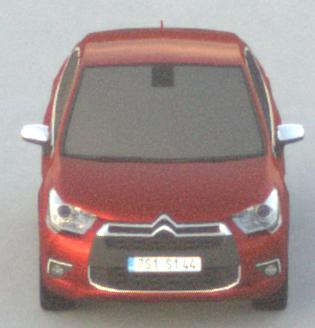
Make: Citroen
Model: DS 4 VTi 120
Detailed model: DS 4
Model produced from: 2011/05
Model produced until: 2015/01
Doors: 5
Color: red
Road condition: dry road
Daytime: sunrise or sunset
Contrast: low contrast